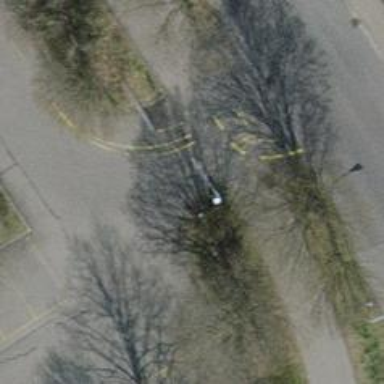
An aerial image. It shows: Lift gate barrier.